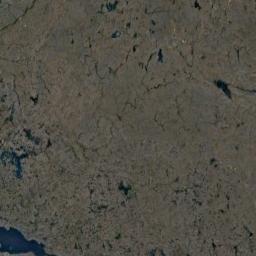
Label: wetland